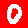
Digit: 0